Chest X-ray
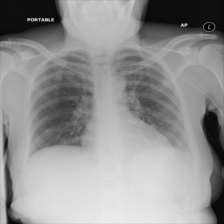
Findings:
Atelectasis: negative
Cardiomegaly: negative
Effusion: negative
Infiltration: negative
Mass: negative
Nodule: negative
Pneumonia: negative
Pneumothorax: negative
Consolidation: negative
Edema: negative
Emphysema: negative
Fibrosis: negative
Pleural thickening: negative
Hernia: negative